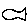
Label: fish